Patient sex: F
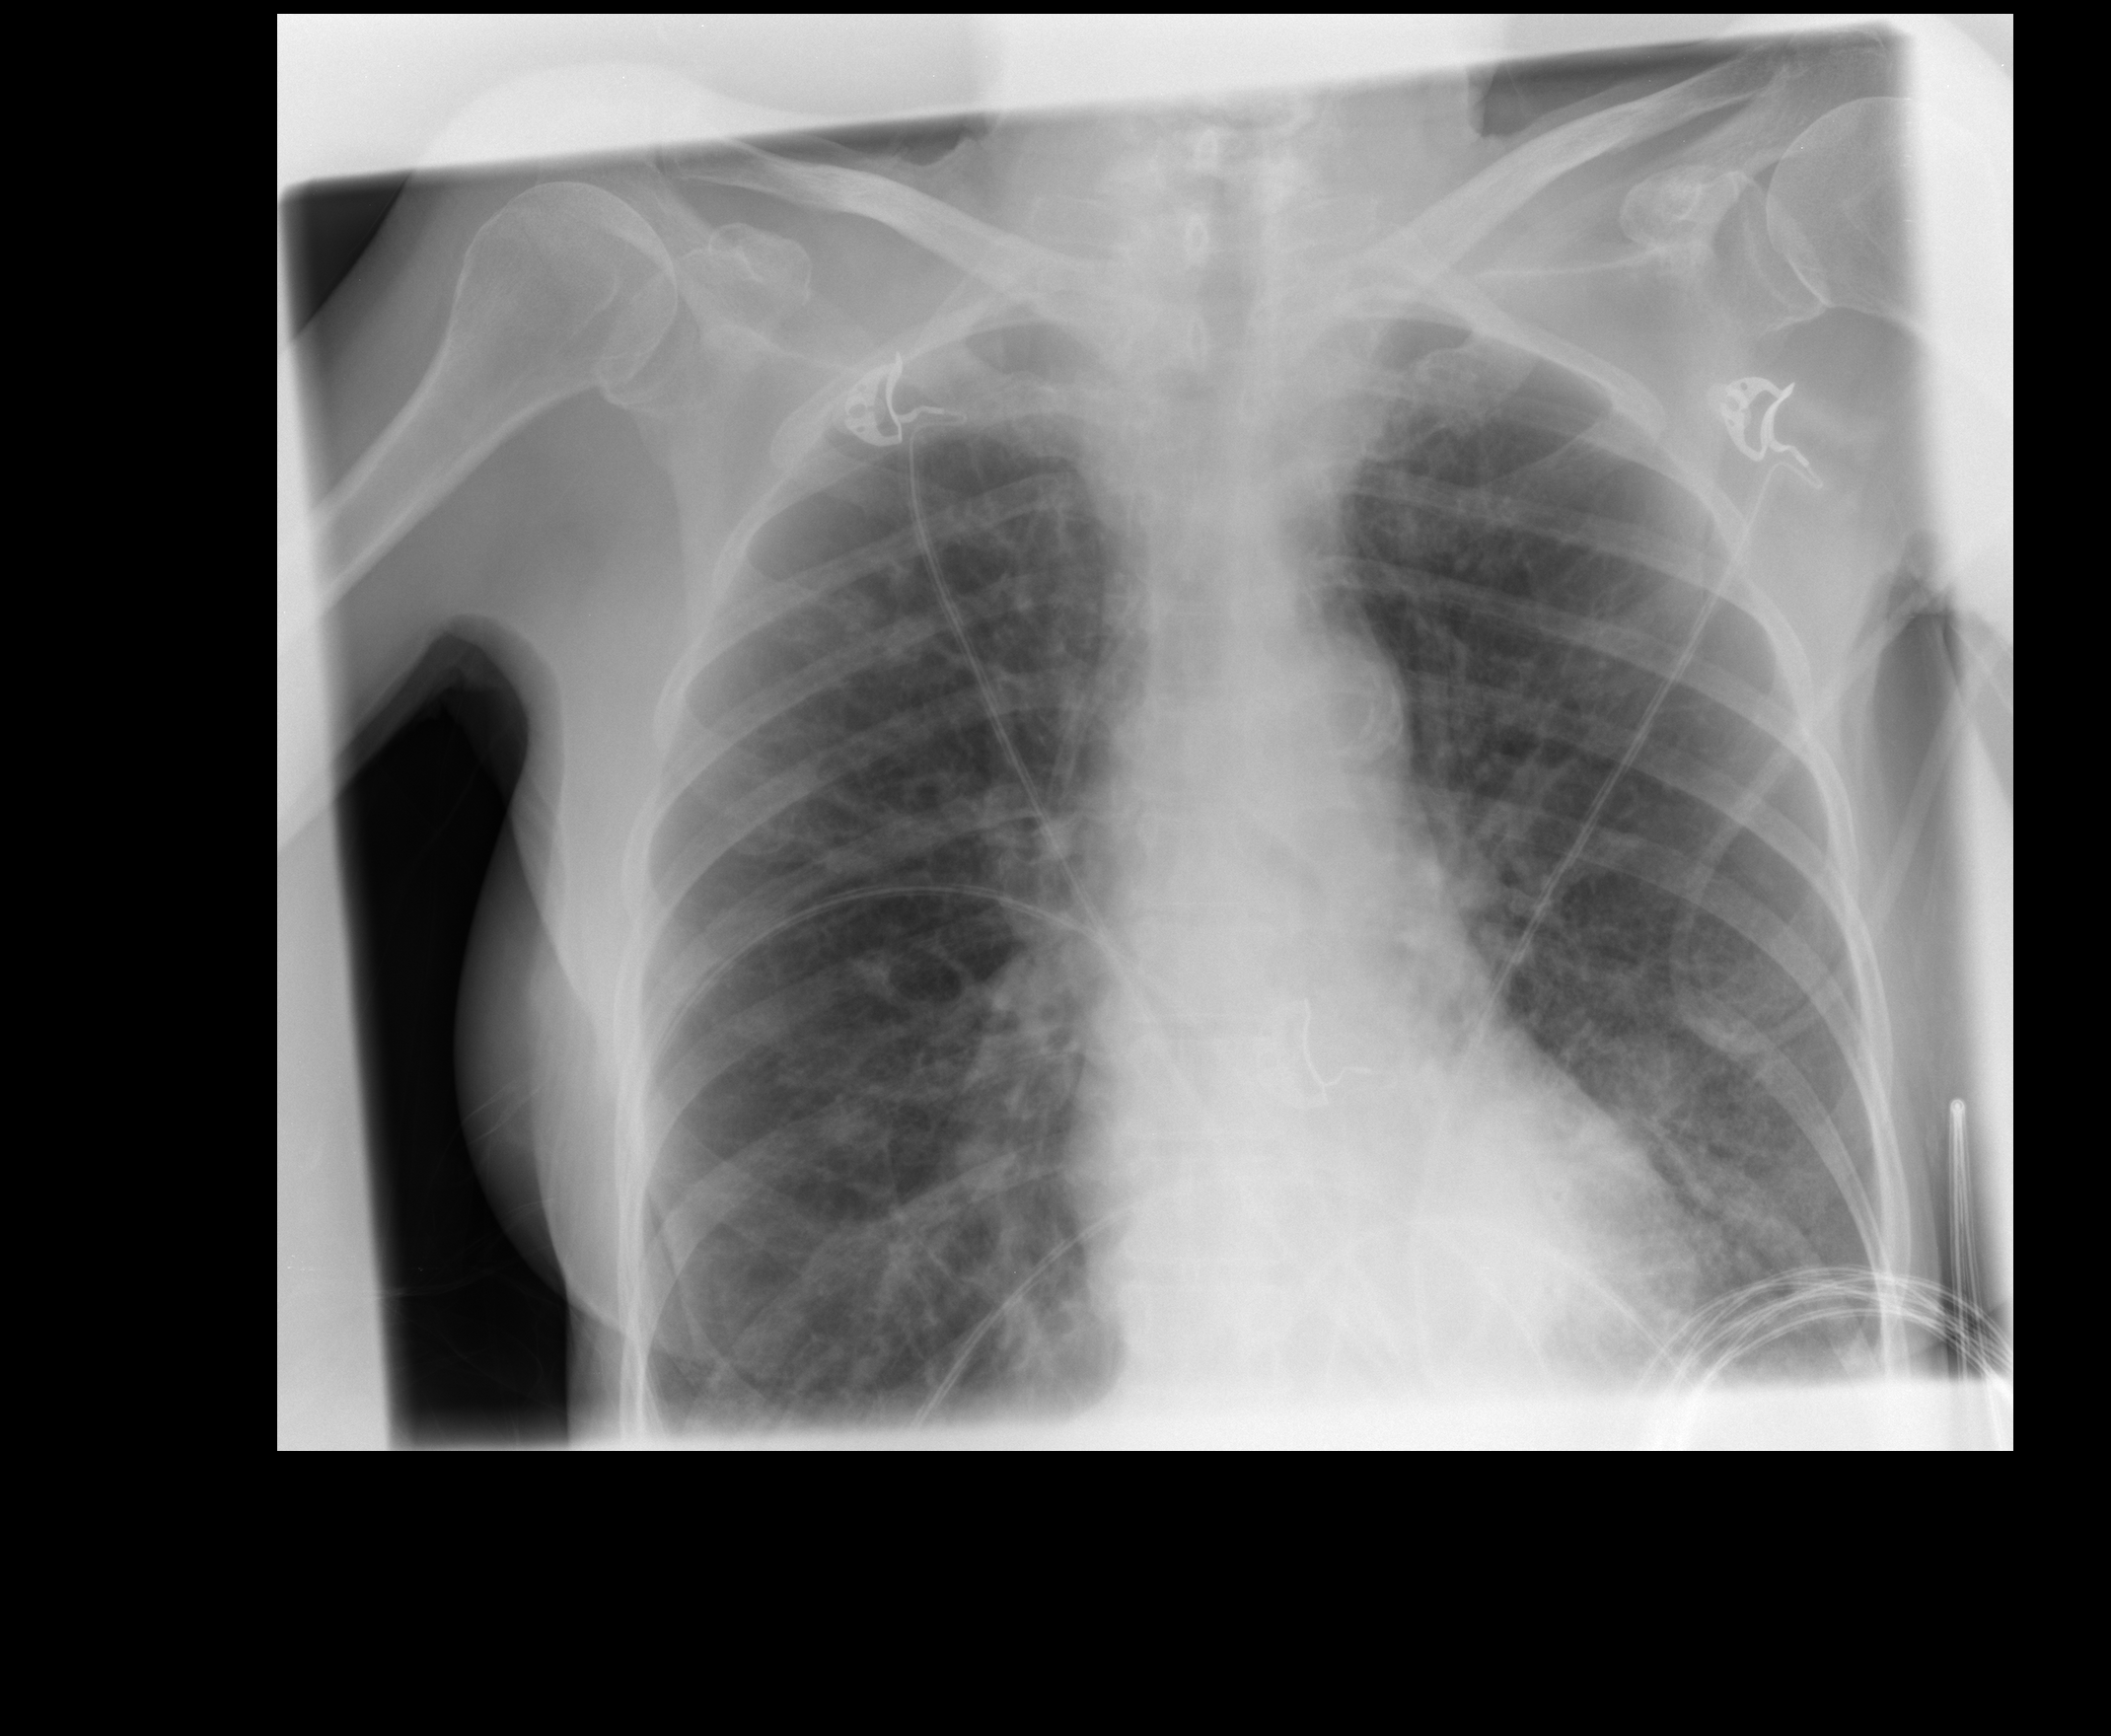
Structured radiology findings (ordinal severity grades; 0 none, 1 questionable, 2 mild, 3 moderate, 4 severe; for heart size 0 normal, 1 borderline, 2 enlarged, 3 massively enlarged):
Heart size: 0
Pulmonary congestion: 0
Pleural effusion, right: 0
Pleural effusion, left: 0
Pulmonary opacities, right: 2
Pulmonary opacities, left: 3
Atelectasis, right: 0
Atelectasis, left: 0